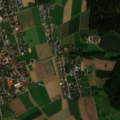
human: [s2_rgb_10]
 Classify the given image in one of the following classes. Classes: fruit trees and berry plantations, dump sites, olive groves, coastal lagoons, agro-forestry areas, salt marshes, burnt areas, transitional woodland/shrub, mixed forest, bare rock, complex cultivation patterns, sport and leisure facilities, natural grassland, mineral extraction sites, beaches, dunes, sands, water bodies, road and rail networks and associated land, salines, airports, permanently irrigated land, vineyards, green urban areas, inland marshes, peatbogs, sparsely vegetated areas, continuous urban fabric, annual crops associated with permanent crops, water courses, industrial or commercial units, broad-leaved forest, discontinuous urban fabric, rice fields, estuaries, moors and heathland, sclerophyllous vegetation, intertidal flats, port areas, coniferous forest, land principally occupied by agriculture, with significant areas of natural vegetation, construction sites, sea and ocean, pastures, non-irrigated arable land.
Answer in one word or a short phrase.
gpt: discontinuous urban fabric, non-irrigated arable land, coniferous forest, mixed forest